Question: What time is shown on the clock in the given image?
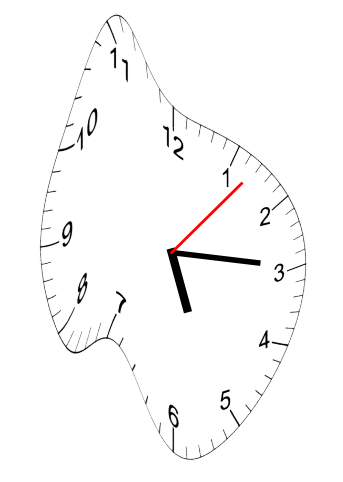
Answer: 05:15:07